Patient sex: M
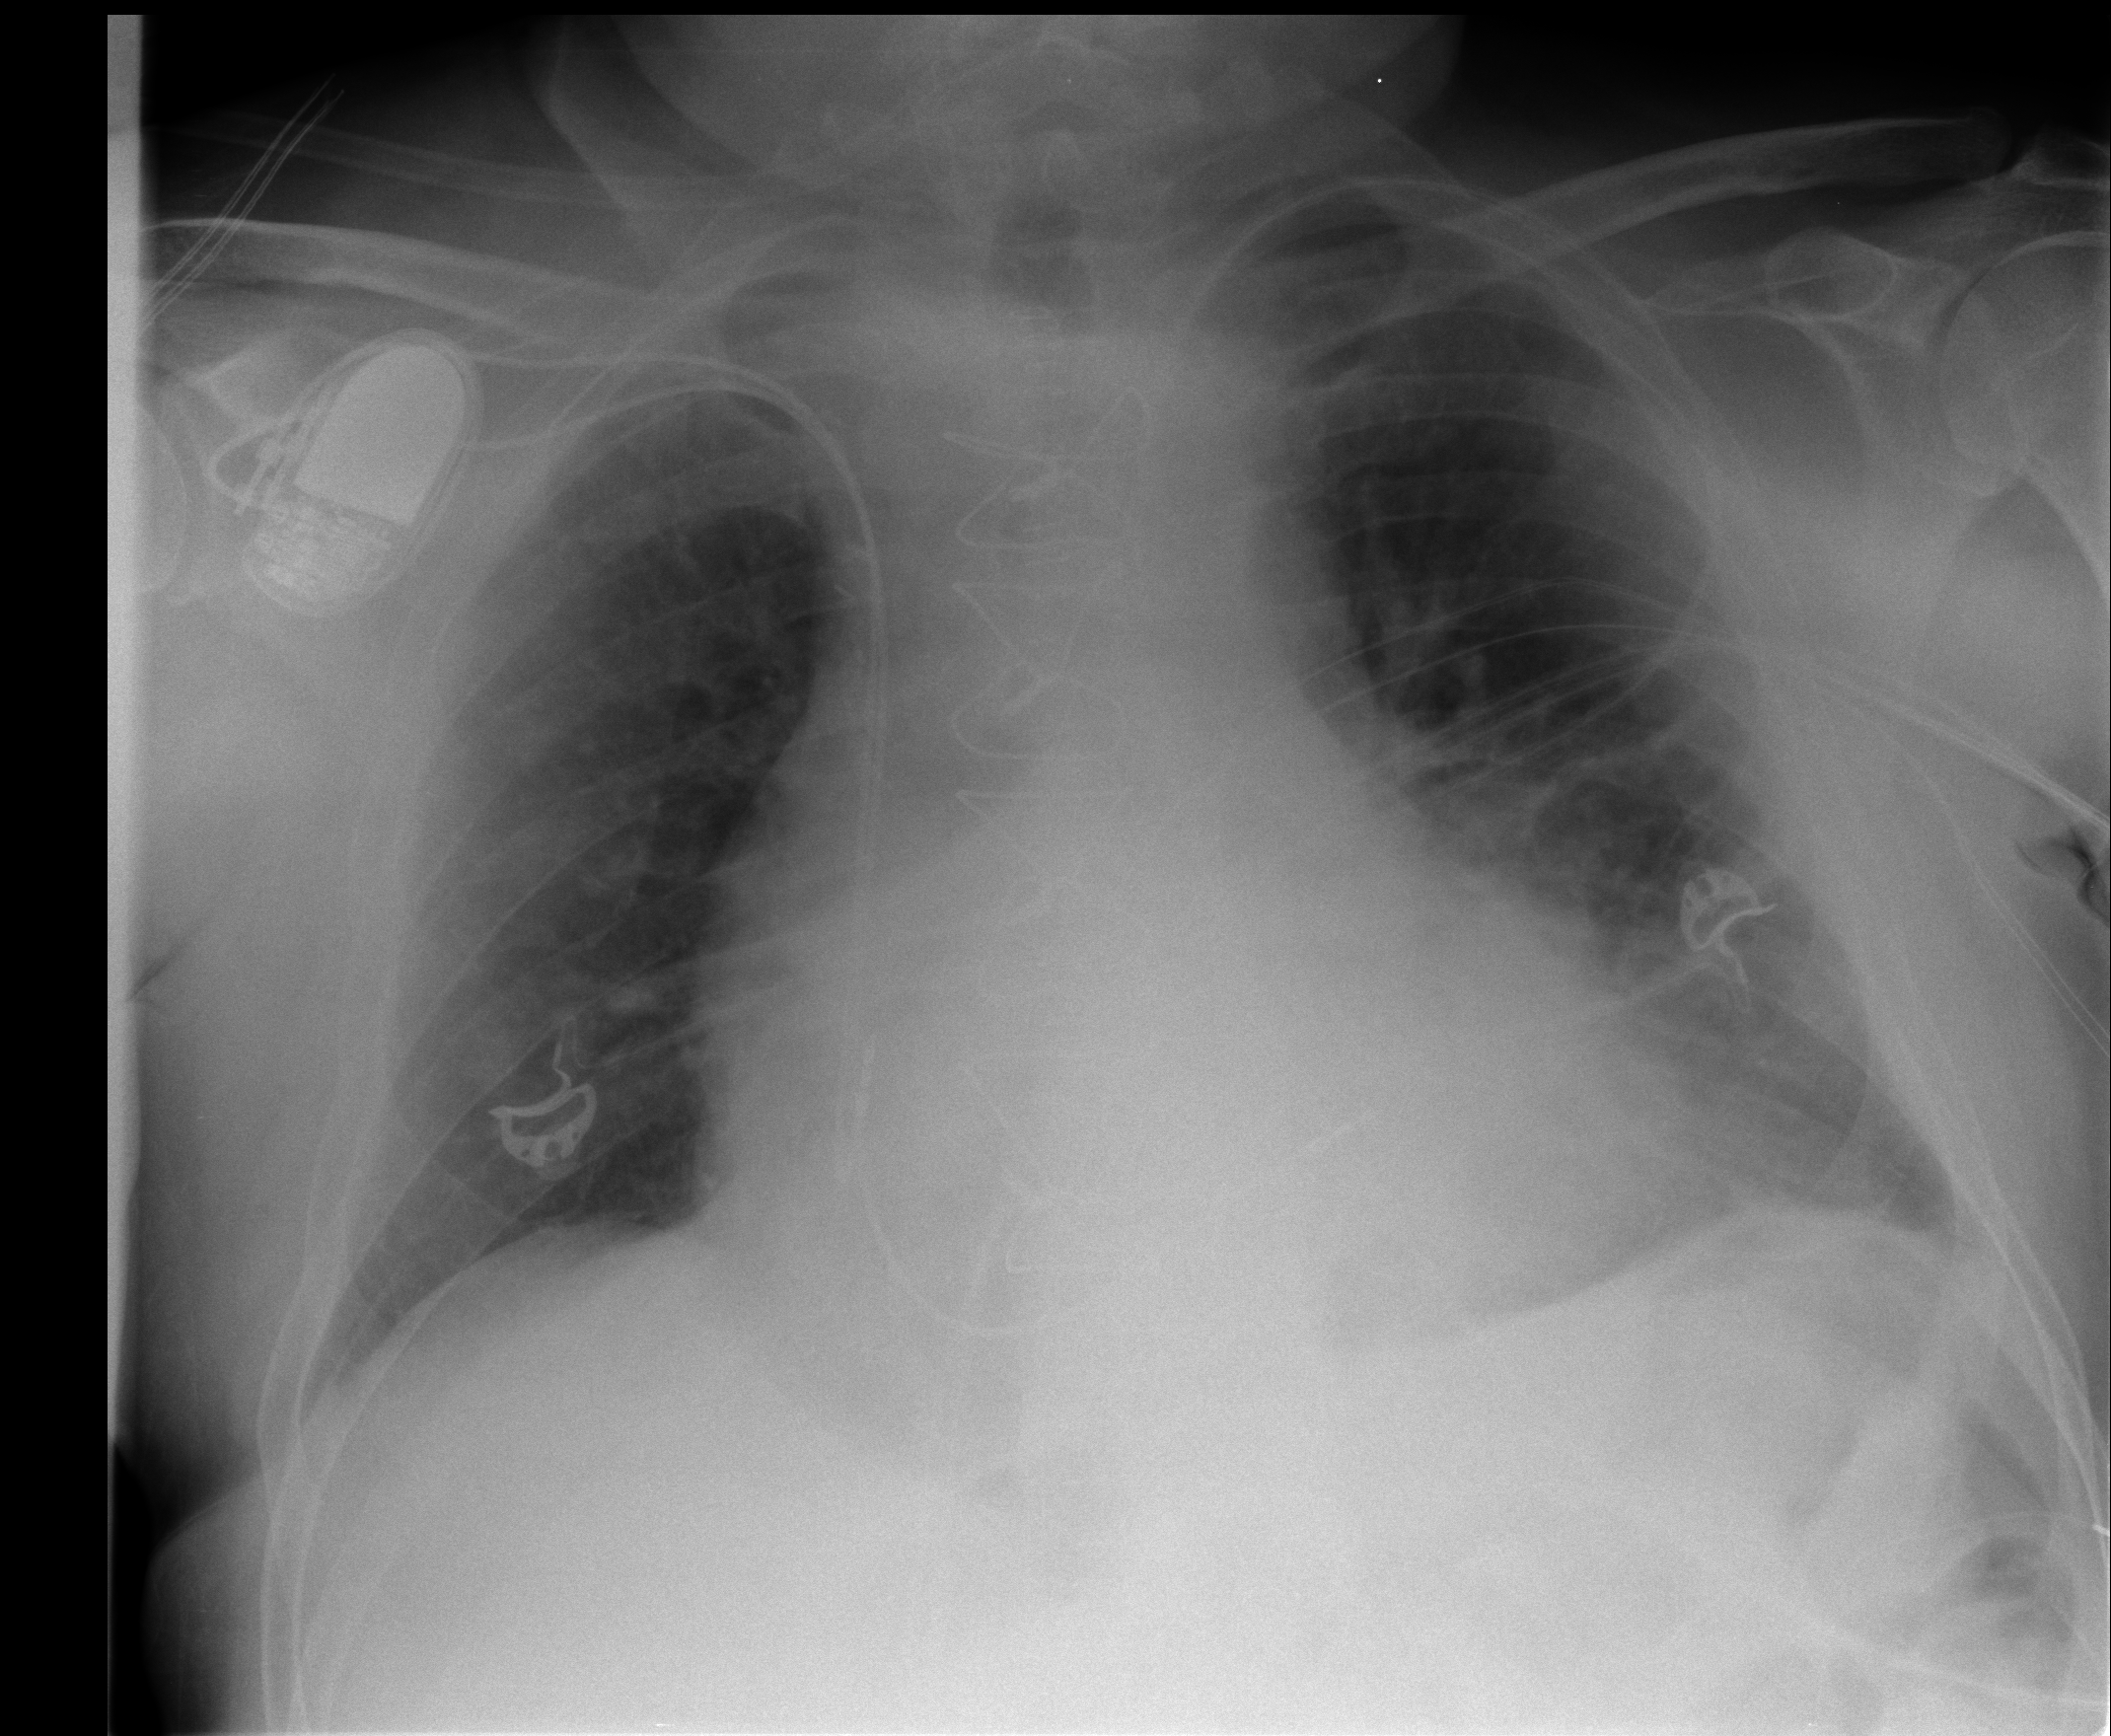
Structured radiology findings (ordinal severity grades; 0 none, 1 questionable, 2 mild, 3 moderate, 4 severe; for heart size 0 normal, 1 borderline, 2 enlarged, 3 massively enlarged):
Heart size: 2
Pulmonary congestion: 2
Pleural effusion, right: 0
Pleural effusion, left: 1
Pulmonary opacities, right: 0
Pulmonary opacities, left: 0
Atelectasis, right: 0
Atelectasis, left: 2